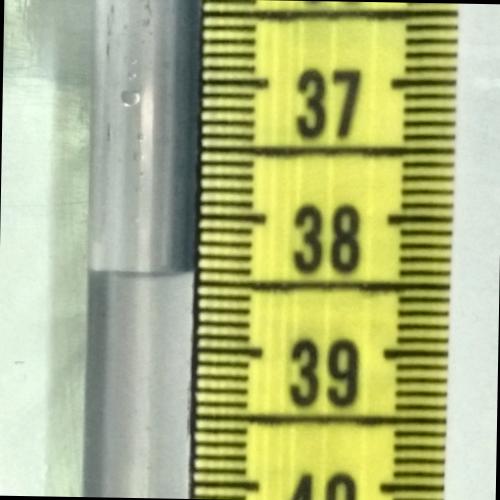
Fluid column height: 38.4 cm